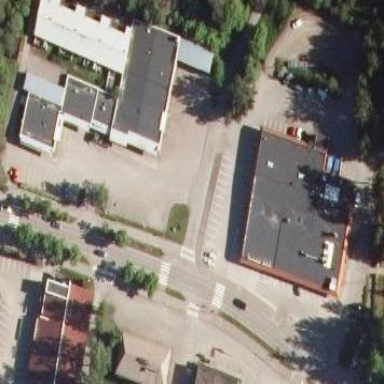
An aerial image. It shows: Retail area.